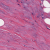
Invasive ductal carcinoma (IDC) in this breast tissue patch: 1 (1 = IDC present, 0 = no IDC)